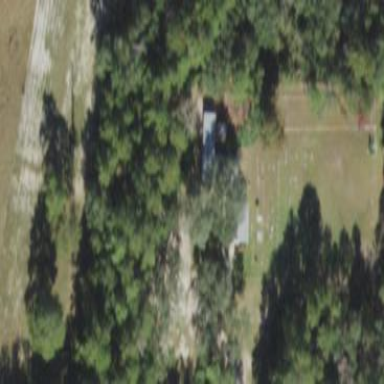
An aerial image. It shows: Graveyard.